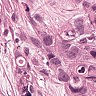
Metastatic tissue present: yes